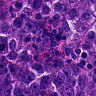
Metastatic tissue present: yes